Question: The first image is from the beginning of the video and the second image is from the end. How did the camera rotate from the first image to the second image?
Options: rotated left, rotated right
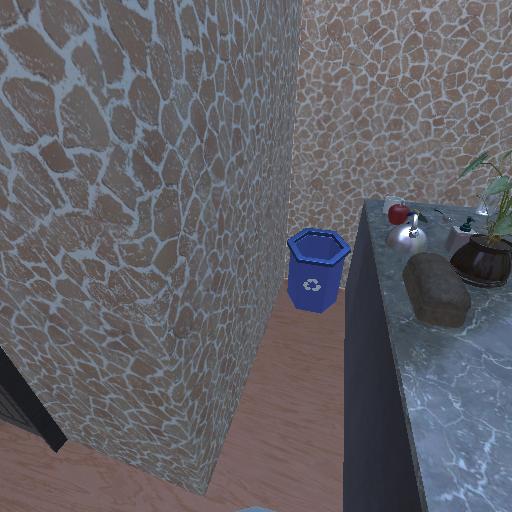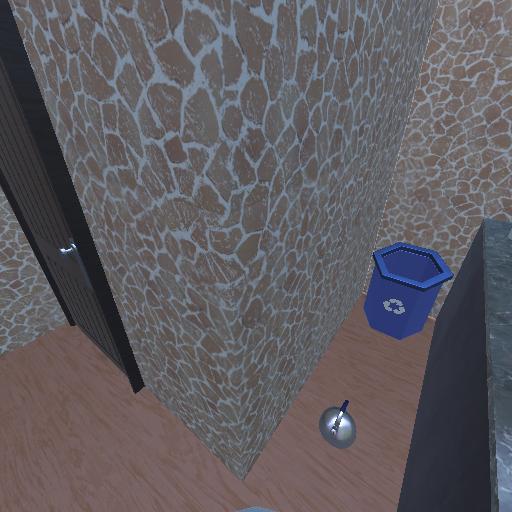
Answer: rotated left